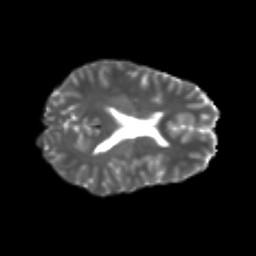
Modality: T2w
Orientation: axial
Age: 20
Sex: female
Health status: healthy
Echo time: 0.074 s